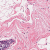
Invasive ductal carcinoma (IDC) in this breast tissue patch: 0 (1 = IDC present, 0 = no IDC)